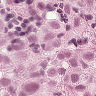
Metastatic tissue present: yes